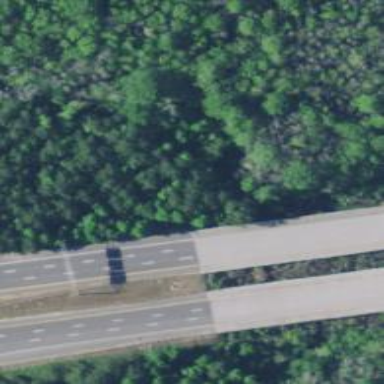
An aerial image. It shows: Bridge over motorway.